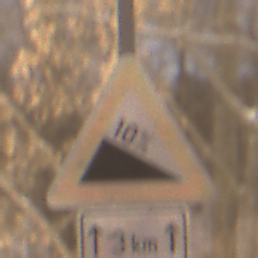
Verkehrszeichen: Gefaelle10
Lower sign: LaengeEinerStrecke2
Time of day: Night
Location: Outdoor (Urban)
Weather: Overcast
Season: Winter
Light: Artificial